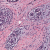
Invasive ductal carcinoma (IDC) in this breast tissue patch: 1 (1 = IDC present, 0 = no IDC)